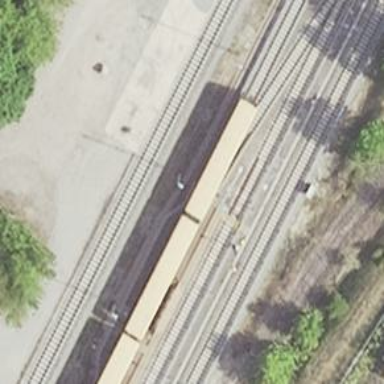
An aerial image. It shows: Yard serving the electrified light rail system.